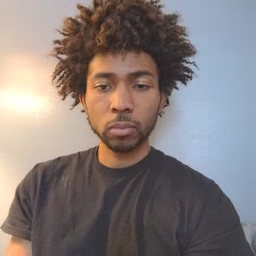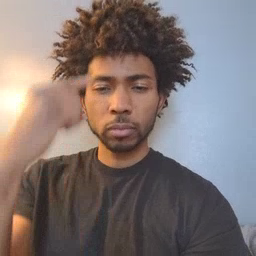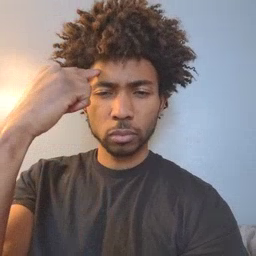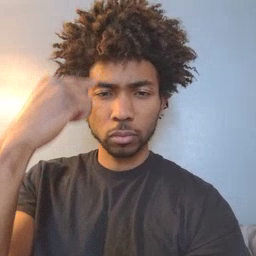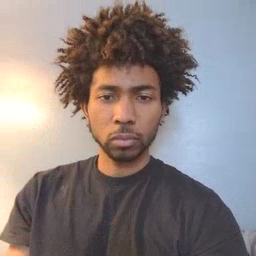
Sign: think